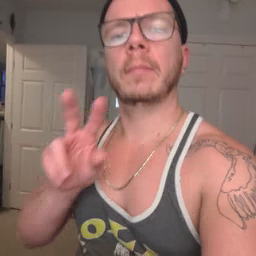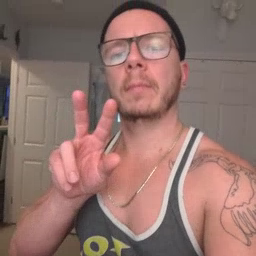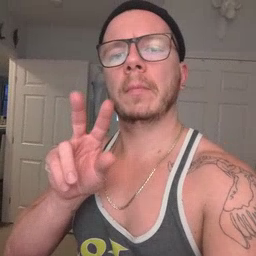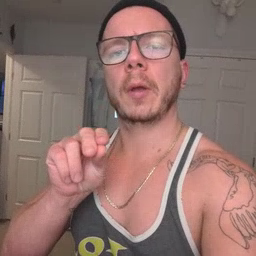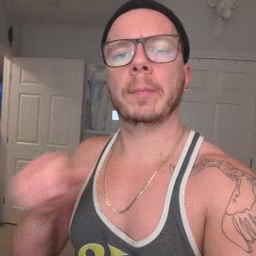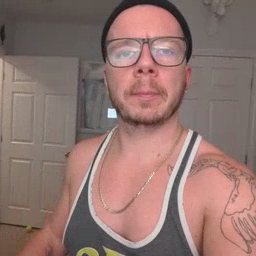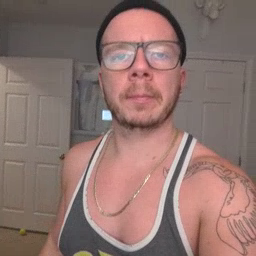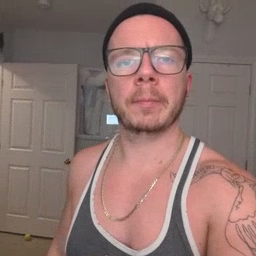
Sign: no